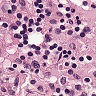
Metastatic tissue present: yes